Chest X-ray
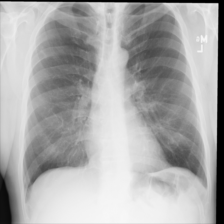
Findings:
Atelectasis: negative
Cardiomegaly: negative
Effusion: negative
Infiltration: positive
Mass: negative
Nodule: negative
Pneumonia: negative
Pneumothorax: negative
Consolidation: negative
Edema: negative
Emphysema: negative
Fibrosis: negative
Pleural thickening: negative
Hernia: negative